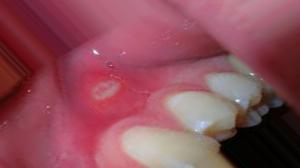
Condition: Mouth Ulcer